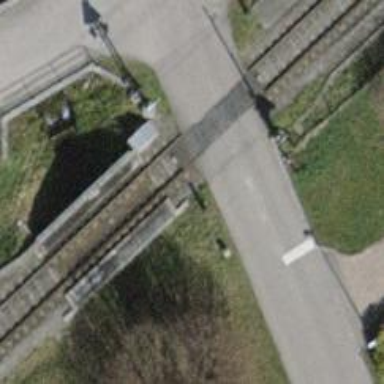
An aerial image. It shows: Single-track railway bridge with contact lines for electrification.